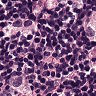
Metastatic tissue present: no